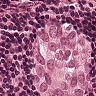
Metastatic tissue present: yes